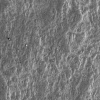
Atmospheric dust classification: not_dusty